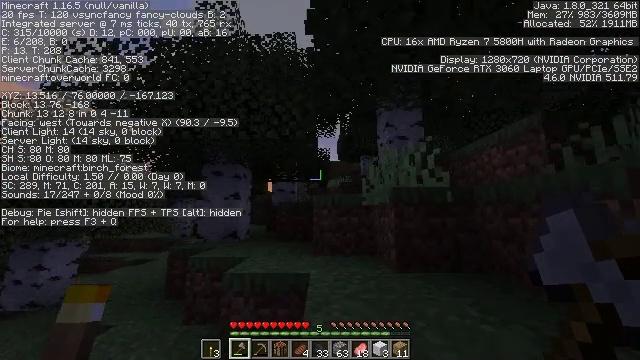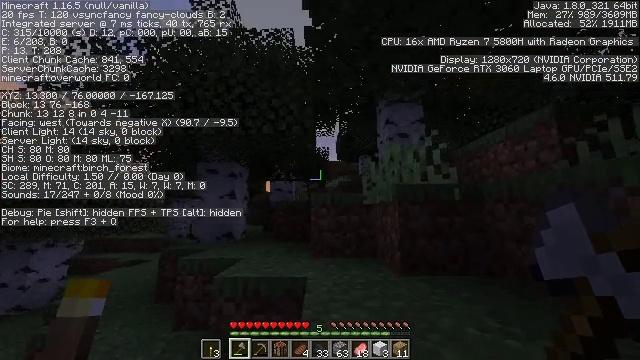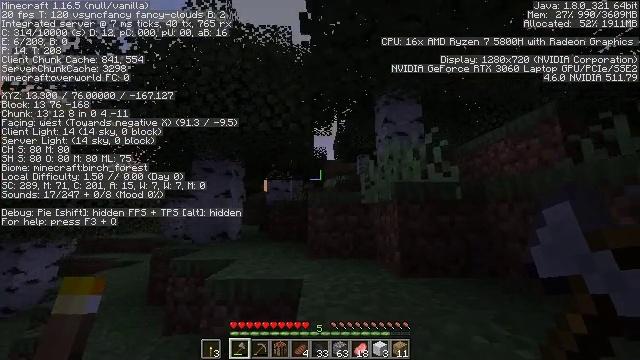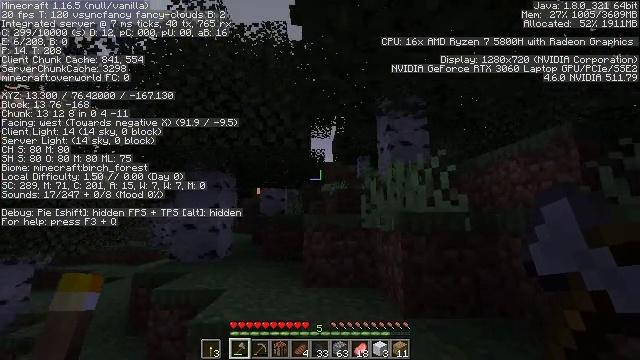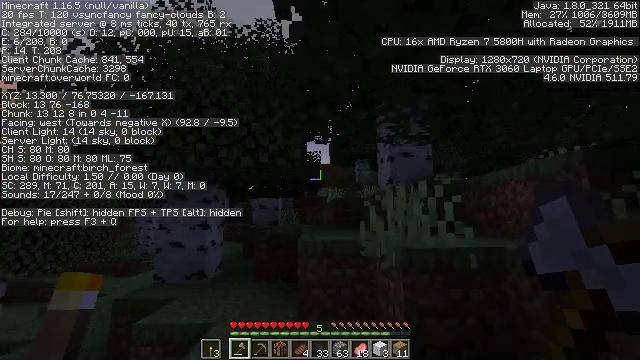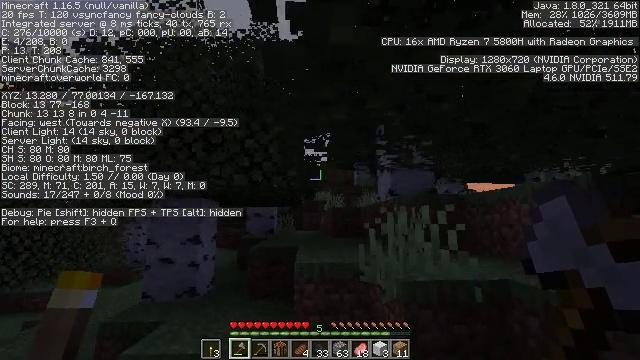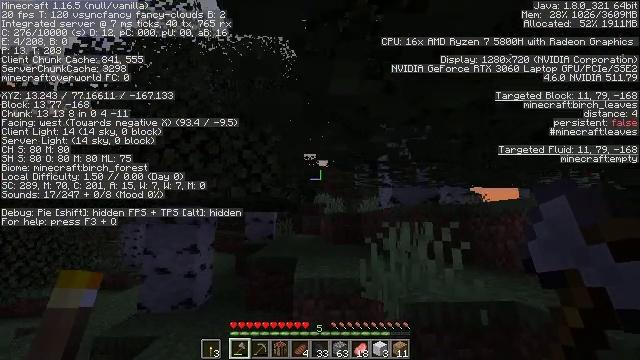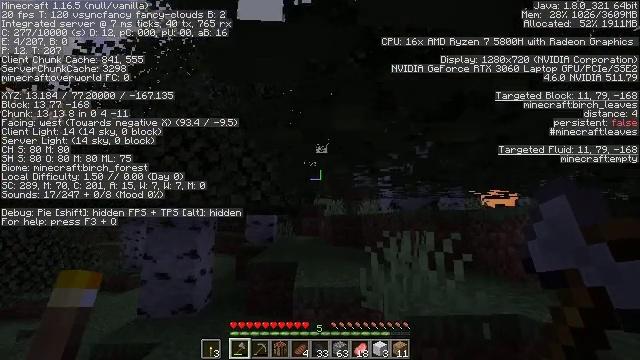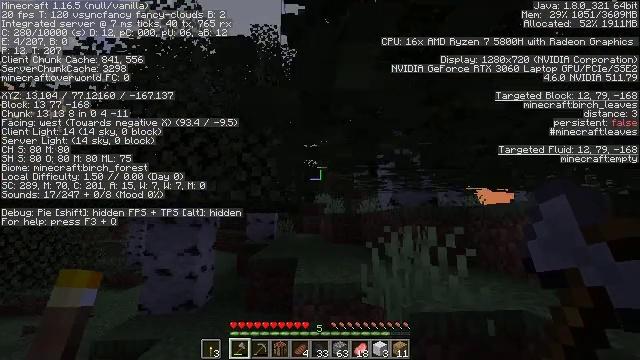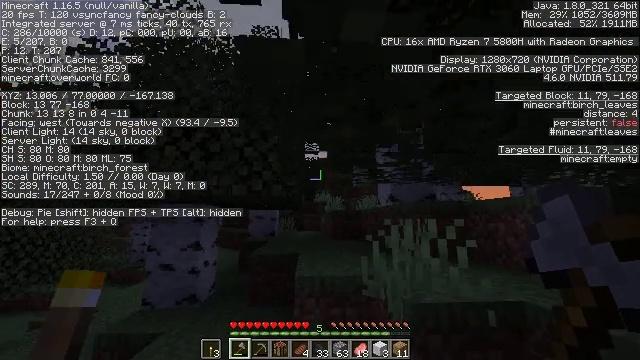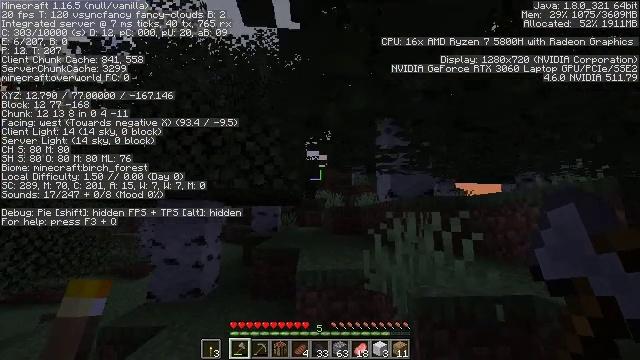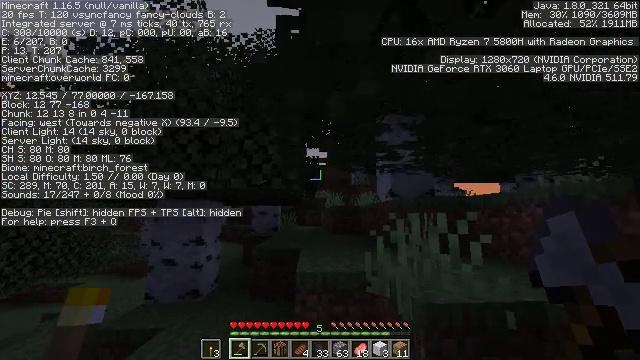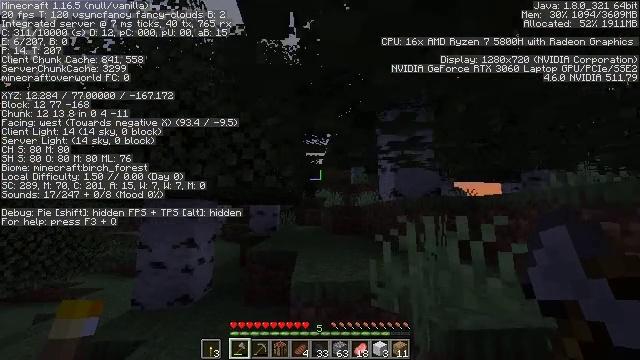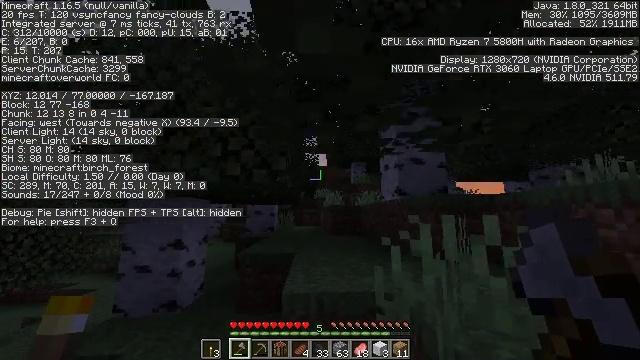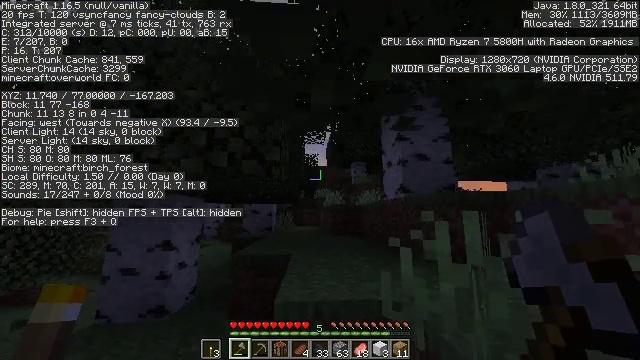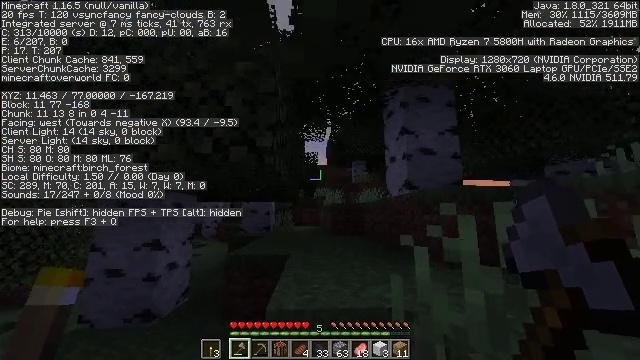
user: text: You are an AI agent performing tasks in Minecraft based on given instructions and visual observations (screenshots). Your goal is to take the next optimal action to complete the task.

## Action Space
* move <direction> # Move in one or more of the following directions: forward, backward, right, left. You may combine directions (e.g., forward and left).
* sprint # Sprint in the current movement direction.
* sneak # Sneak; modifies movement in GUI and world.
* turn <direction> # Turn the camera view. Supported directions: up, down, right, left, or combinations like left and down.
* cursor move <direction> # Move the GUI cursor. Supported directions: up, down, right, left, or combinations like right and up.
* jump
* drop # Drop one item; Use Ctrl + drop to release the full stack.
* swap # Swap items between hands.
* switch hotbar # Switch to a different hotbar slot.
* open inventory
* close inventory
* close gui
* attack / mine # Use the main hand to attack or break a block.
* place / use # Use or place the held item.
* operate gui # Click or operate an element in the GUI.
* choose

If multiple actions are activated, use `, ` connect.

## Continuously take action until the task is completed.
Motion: motion action
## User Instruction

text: Collect sugar cane near water sources.
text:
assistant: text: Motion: move forward, sprint
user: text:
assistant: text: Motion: move forward, sprint
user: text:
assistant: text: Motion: move forward, sprint, jump
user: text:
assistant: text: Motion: move forward, sprint, jump
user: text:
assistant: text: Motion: move forward, sprint, jump
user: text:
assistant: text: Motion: move forward, sprint, jump
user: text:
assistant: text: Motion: move forward, sprint
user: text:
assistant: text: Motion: move forward, sprint
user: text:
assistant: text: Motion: move forward, sprint
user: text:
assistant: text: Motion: move forward, sprint
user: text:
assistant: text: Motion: move forward, sprint
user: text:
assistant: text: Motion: move forward, sprint
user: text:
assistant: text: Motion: move forward, sprint
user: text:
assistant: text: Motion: move forward, sprint
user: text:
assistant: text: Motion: move forward, sprint
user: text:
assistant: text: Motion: move forward, sprint
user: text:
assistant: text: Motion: move forward, sprint
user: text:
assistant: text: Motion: move forward, sprint
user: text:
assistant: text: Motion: move forward, sprint
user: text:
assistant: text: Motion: move forward, sprint
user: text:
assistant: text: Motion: move forward and move left, sprint
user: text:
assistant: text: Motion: move forward and move left, sprint
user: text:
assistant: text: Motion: move forward and move left, sprint
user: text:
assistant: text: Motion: move forward and move left, sprint
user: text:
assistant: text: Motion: move forward and move left, sprint
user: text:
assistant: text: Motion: move forward, sprint
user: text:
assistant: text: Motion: move forward and move left, sprint
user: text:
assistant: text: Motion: move forward and move left, sprint
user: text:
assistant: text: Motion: move forward and move left, sprint
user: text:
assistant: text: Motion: move forward and move left, sprint